Aerial crown-view tile of a tropical tree (Barro Colorado Island, Panama), acquired 20240716:
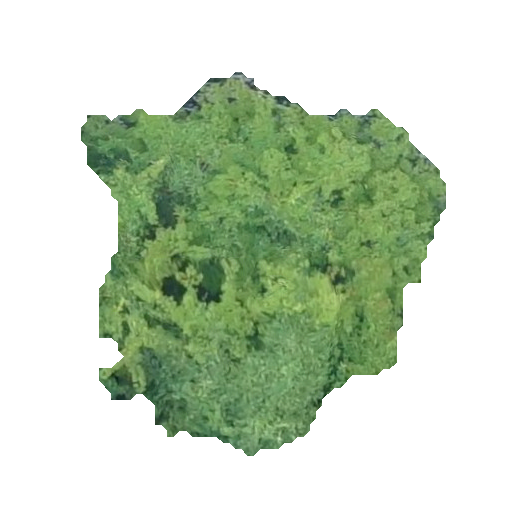
Species: Enterolobium cyclocarpum
GBIF accepted scientific name: Enterolobium cyclocarpum
Crown area: 149.538 m²